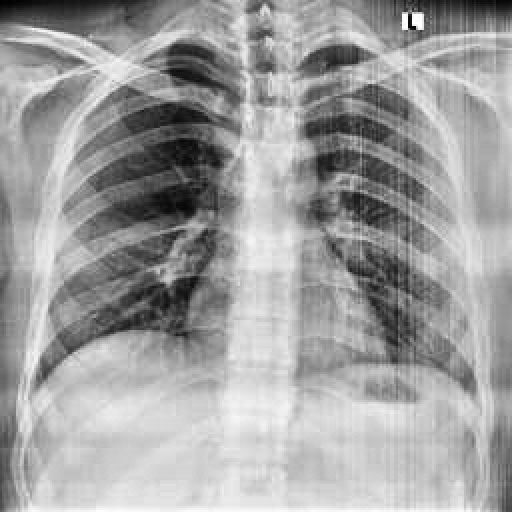
Finding: NORMAL